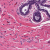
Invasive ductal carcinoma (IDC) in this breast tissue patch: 0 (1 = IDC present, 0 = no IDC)